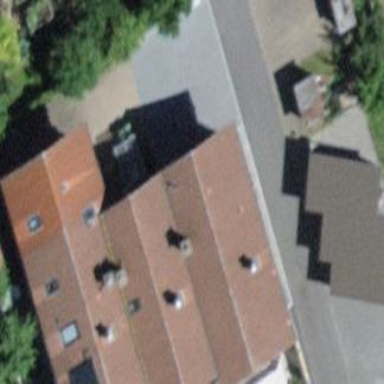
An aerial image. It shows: Residential building.